Question: This is an weird one. About a year ago I was playing Mac Terminal easter eggs e.g. Star Wars, Emacs games, etc.
But there's one that I haven't been able to get rid of. If you type 'cat /usr/share/calendar/calendar.history' in the Terminal you'll see a list of significant dates. I get about 5 delivered daily at the top of my Terminal. See below.

I haven't been able to get rid of this and it's driving me crazy. Does anyone have any ideas on how to get rid of this?
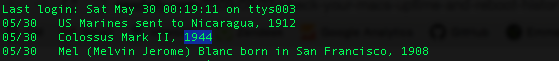
Answer: I was able to find the grep file by doing 'defaults write com.apple.finder AppleShowAllFiles YES' then looking through some files.
At some point I had written 'nano ~/.bash_profile' and included
'today=date "+%m/%d"'
'grep $today /usr/share/calendar/calendar.birthday'
'grep $today /usr/share/calendar/calendar.computer'
'grep $today /usr/share/calendar/calendar.history'
'grep $today /usr/share/calendar/calendar.lotr'
'grep $today /usr/share/calendar/calendar.music'